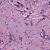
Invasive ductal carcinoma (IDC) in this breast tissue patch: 1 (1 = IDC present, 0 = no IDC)